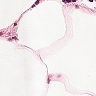
Metastatic tissue present: no